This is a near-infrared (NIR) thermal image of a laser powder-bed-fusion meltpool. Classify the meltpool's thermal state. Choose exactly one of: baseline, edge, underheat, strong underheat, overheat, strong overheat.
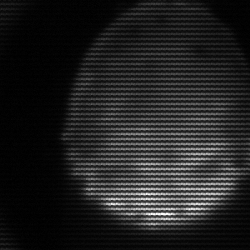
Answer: edge